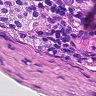
Metastatic tissue present: yes